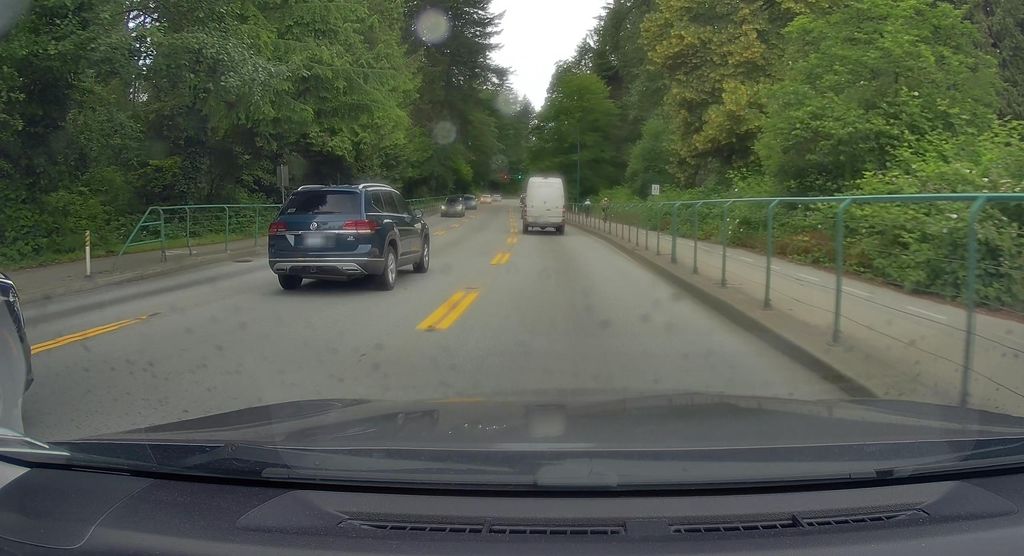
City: vancouver